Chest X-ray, PA view. Patient: 48 years old, sex M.
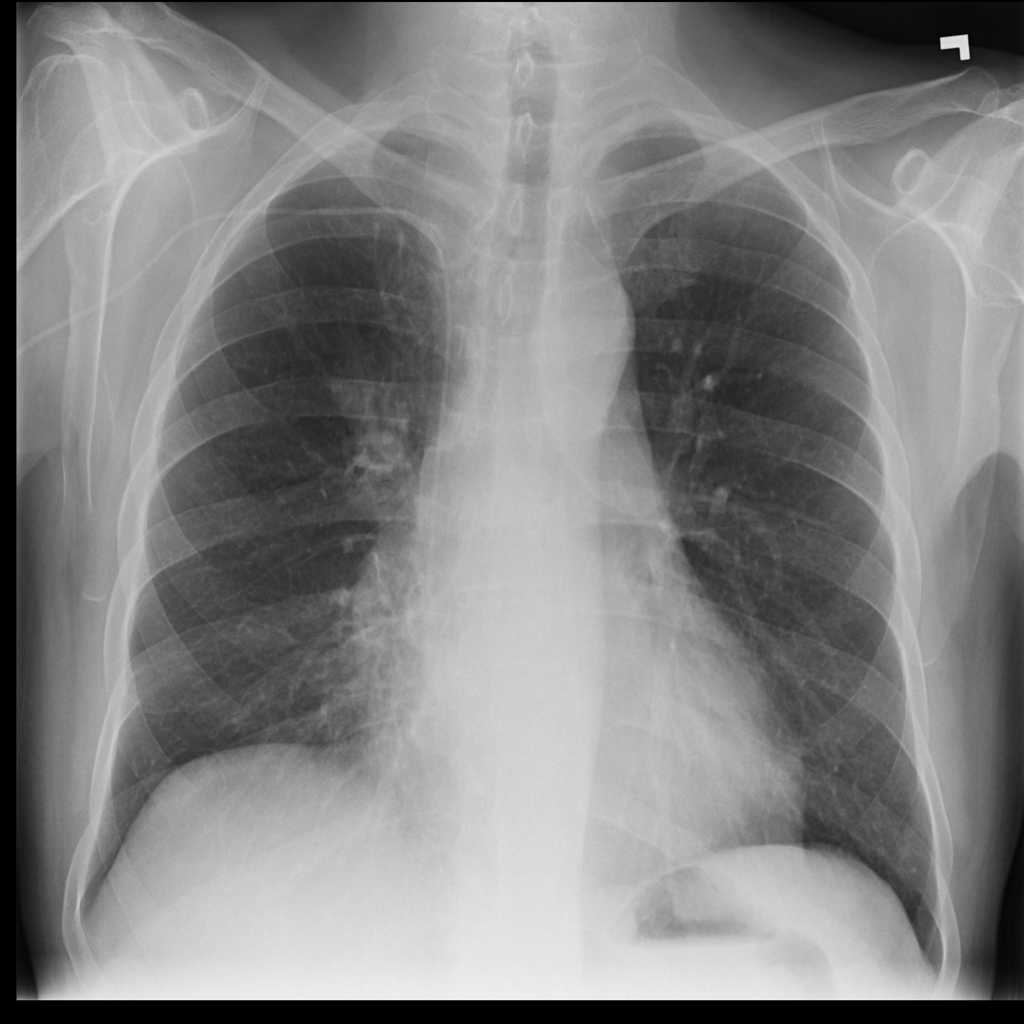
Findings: Infiltration